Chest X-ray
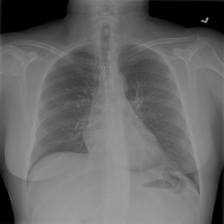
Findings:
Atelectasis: negative
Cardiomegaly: negative
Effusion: negative
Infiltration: negative
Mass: negative
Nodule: negative
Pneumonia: negative
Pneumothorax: negative
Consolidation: negative
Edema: negative
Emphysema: negative
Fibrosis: negative
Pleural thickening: negative
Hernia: negative